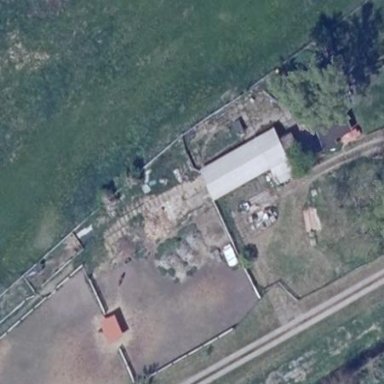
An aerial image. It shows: Farmyard area.